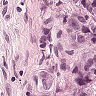
Metastatic tissue present: yes